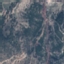
Land use / land cover class: HerbaceousVegetation